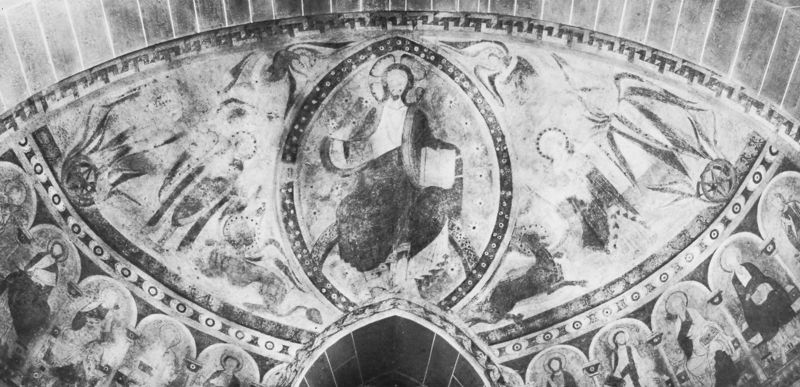
Titel: Stiftskirche St. Peter und Paul zu Reichenau-Niederzell
Standort: Reichenau, Niederzell (EU - D - BW)
Schlagwörter: feuer, hand, himmel, mann, weiß, blumen, männer, schwarz, säule, tiere, bibel, kirche, decke, pflanzen, räder, engel, sitz, bogen, kuppel, thron, ornamente, wandgemälde, bögen, buch, schwarzweiß, heiligenschein, nimbus, hirsche, spitzbogen, christus, jesus, mittelalter, apsis, segen, chor, löwe, heilige, deckengemälde, fresko, jünger, wandbild, stier, regenbogen, mandorla, apostel, jungfrauen, thronend, evangelisten, deckenfresko, ravenna, appostel, jesusu, glorien, mandola, christzs, mandula, ravenne, mandorlaa